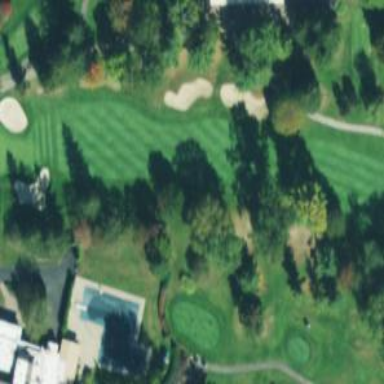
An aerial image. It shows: Golf fairway in the image.